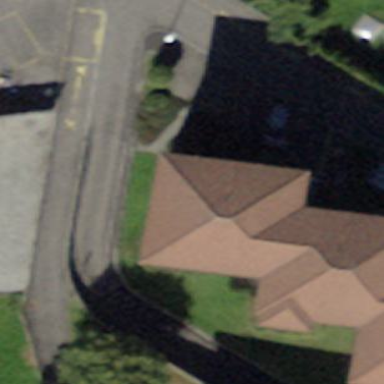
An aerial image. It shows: Pyramidal roof shapes the top of the apartments building.